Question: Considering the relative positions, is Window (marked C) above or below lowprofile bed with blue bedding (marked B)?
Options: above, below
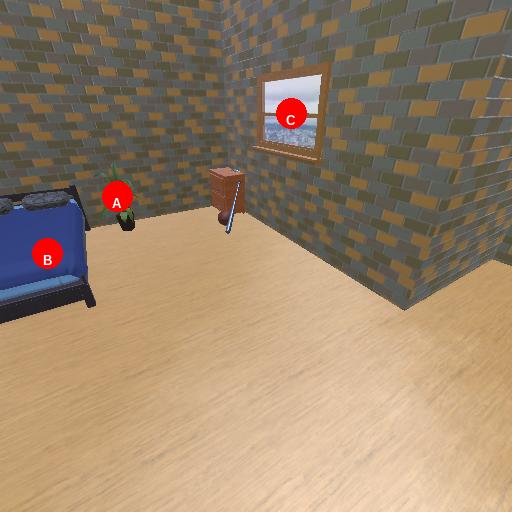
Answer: above